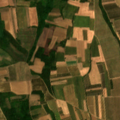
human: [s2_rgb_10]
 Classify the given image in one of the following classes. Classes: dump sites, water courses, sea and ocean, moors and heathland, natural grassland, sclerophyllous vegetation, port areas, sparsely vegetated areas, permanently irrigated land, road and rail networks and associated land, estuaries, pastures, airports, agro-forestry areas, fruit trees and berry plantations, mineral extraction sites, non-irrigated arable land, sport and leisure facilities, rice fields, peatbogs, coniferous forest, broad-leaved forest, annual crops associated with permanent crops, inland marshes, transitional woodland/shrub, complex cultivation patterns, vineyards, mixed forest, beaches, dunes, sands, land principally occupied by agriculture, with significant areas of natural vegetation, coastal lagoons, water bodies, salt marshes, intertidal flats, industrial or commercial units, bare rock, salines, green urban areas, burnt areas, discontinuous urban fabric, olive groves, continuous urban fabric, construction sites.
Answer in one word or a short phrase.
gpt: vineyards, fruit trees and berry plantations, complex cultivation patterns, land principally occupied by agriculture, with significant areas of natural vegetation, broad-leaved forest